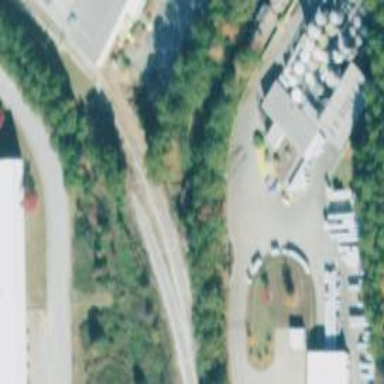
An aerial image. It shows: Railway spur service.